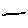
Label: line